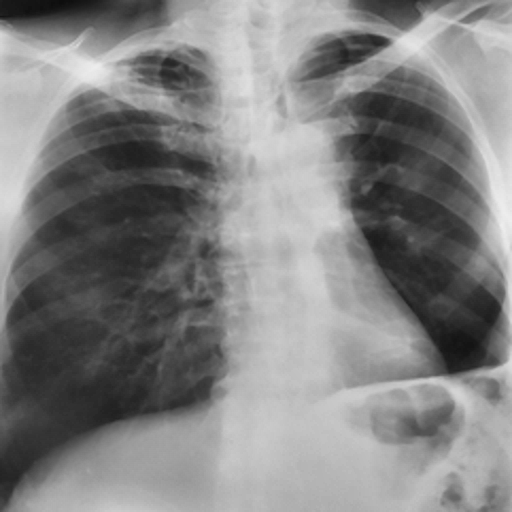
Finding: TUBERCULOSIS